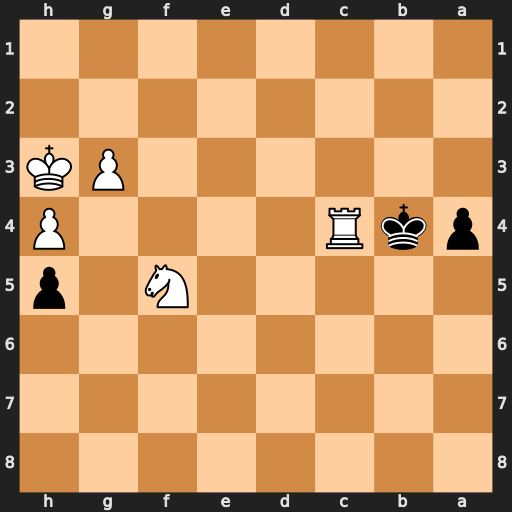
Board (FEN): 8/8/8/5N1p/pkR4P/6PK/8/8
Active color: b
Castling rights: -
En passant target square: -
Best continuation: Kxc4 Ne3+ Kb3 Kg2 a3